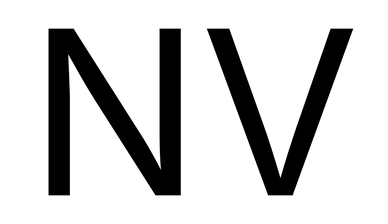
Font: Inter_Regular